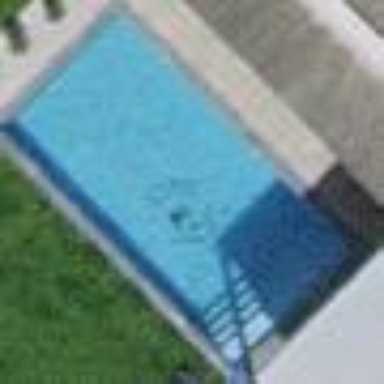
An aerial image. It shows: Swimming pool located in leisure land.